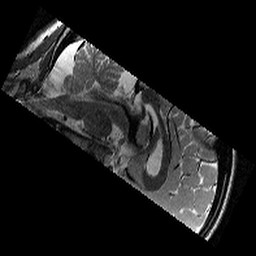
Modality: T2w
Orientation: sagittal
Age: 11
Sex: male
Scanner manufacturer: siemens
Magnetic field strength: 3 T
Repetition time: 9.23 s
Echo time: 0.067 s